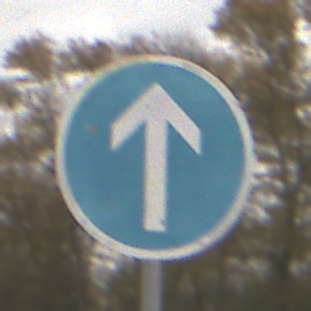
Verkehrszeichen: VorgeschriebeneFahrtrichtungGeradeaus
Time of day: MorningAfternoon
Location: Outdoor (Nature)
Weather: Overcast
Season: NotSpecified
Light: Natural